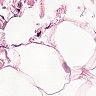
Metastatic tissue present: no